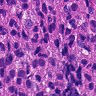
Metastatic tissue present: yes